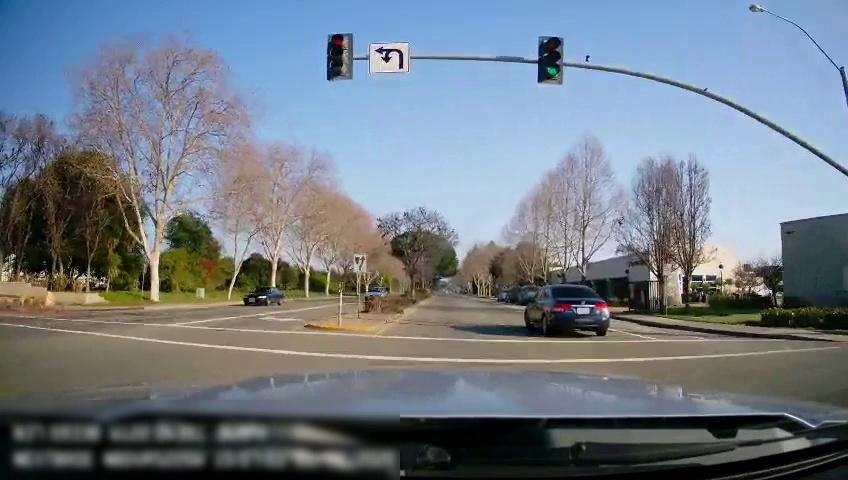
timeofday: Day
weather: Sunny
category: Drivable Space
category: Vehicles | Car
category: Vehicles | SUV
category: Vehicles | SUV
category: Vehicles | Car
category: Vehicles | Car
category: Vehicles | Car
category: Lanes | Current Lane
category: Lanes | Alternate Lane
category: Lanes | Opposite Lane
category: Traffic | Lights
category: Traffic | Lights
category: Traffic | Signs
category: Traffic | Signs